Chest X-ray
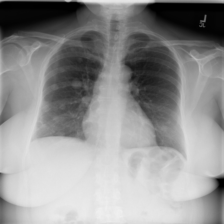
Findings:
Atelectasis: negative
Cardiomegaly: negative
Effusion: negative
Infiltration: negative
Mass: negative
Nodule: positive
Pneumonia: negative
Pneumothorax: negative
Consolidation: negative
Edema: negative
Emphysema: negative
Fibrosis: negative
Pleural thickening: negative
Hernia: negative